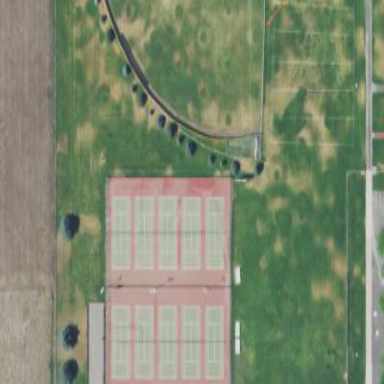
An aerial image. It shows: Tennis court with tartan surface on leisure land pitch.